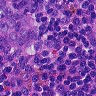
Metastatic tissue present: yes